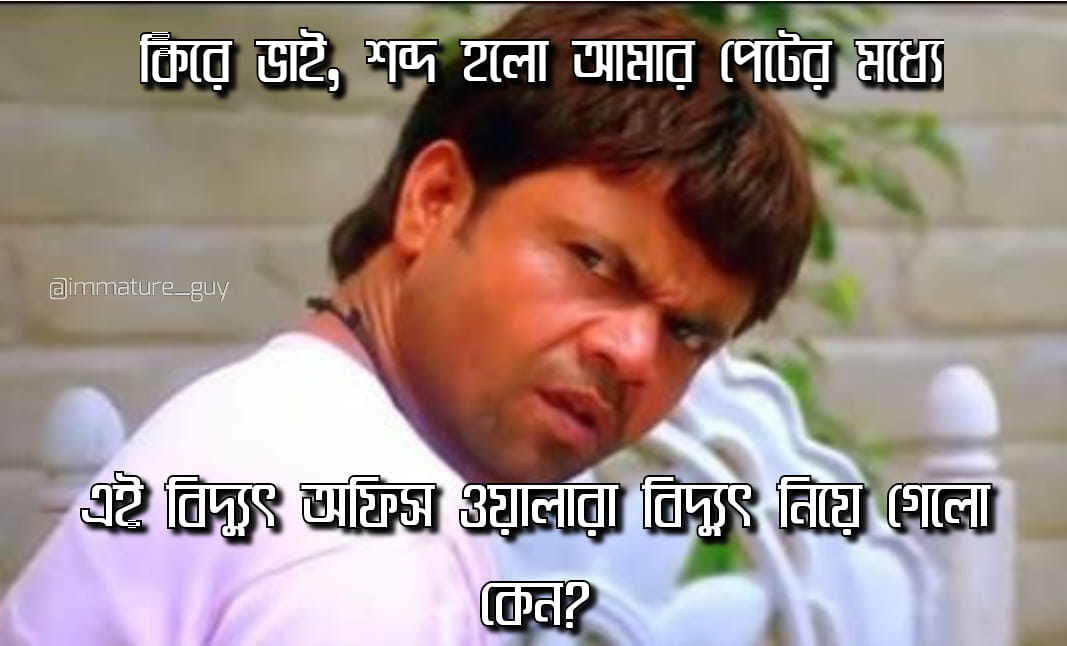
Text: কিরে ভাই শব্দ হলো আমার পেটের মধ্যে এই বিদ্যুৎ অফিস ওয়ালারা বিদ্যুৎ নিয়ে গেলো কেন
Label: Non Hate